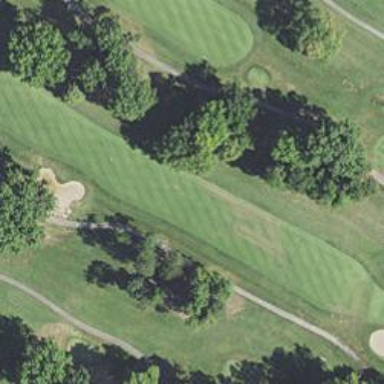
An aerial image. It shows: View of golf hole.